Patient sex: M
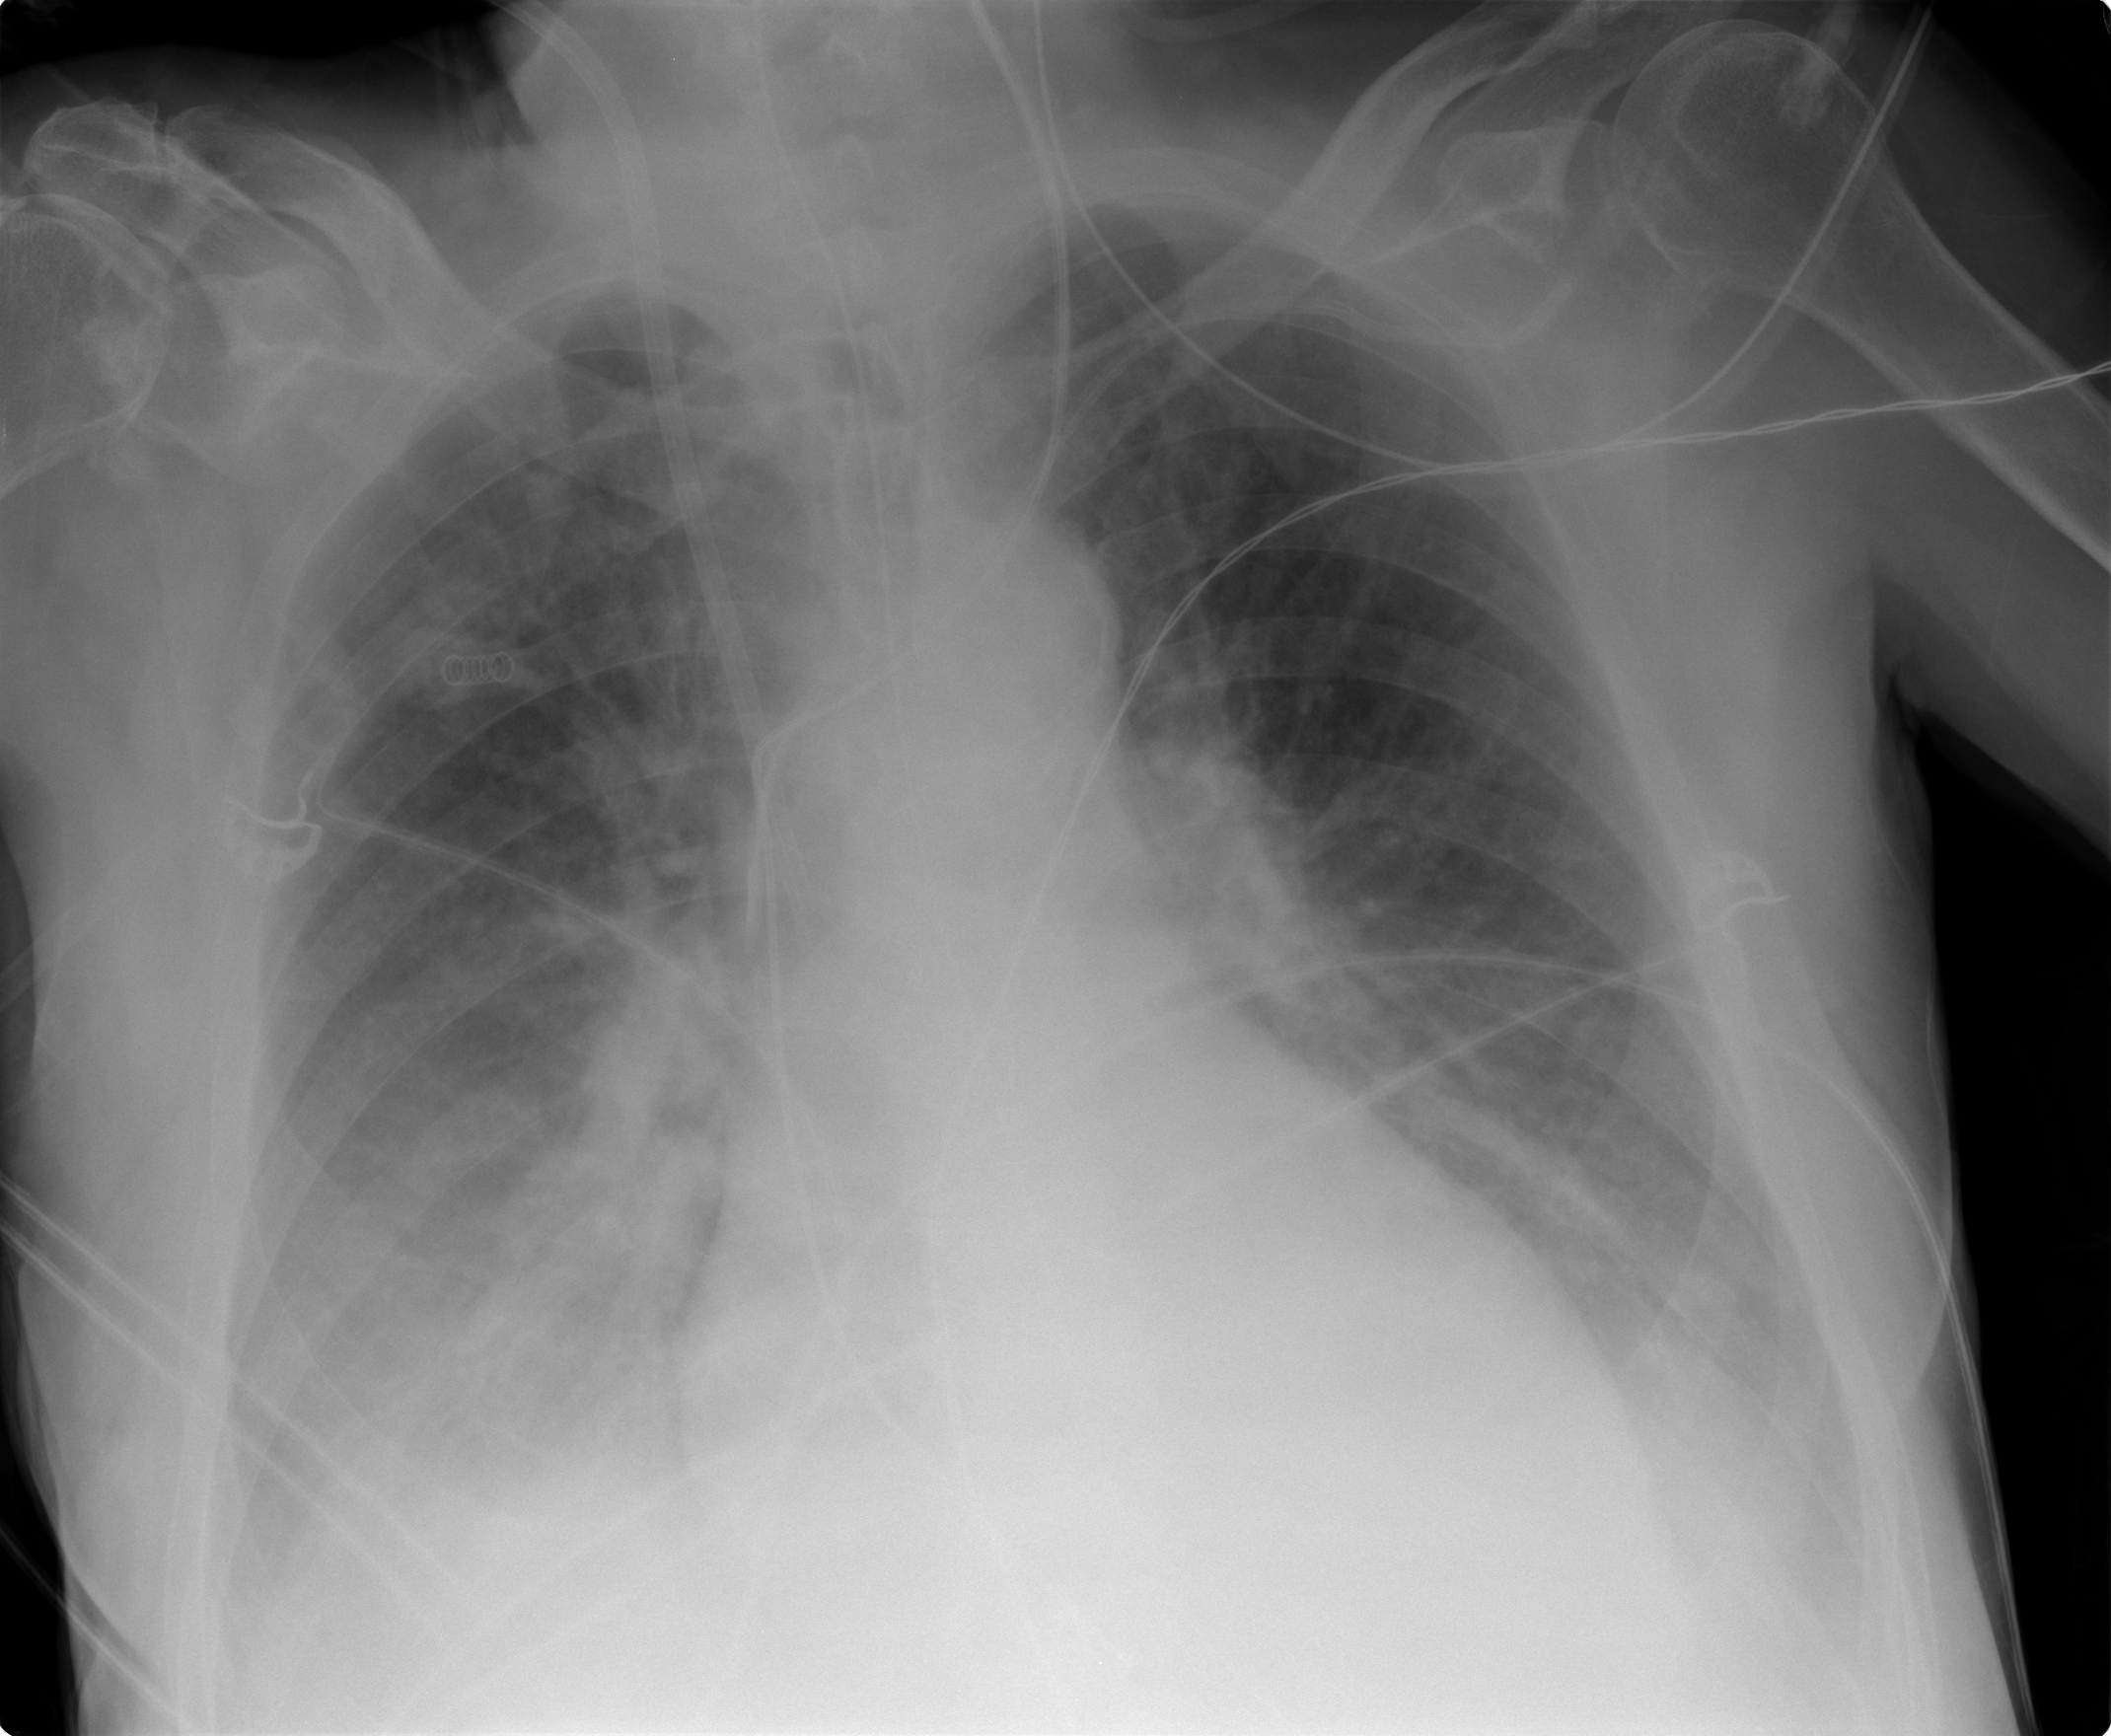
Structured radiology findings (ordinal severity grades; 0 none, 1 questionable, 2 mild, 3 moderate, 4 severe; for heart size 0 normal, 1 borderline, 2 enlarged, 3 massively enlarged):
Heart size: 2
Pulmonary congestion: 2
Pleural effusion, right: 2
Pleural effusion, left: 2
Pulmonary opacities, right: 2
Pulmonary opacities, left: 2
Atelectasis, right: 3
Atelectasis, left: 2